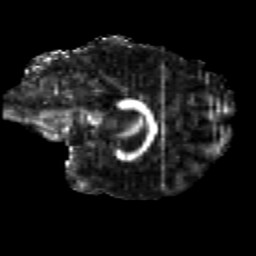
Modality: FA
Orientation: sagittal
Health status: healthy
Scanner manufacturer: siemens
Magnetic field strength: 3 T
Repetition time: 12 s
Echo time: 0.092 s